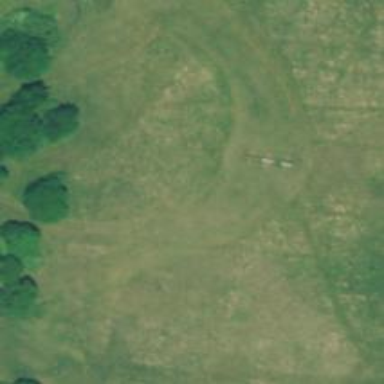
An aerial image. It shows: Bridleway.